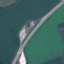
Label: Highway